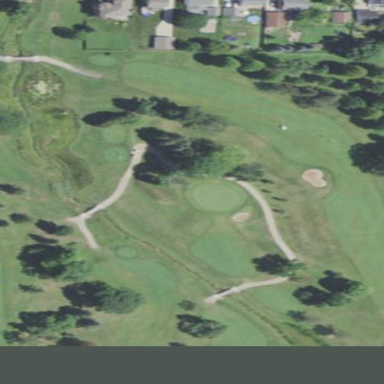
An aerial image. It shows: Water hazard on golf course.